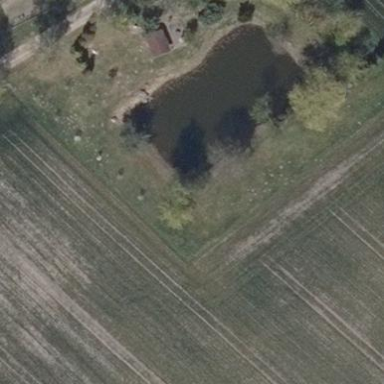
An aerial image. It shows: Pond surrounded by natural water.